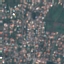
Label: Residential